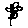
Label: flower